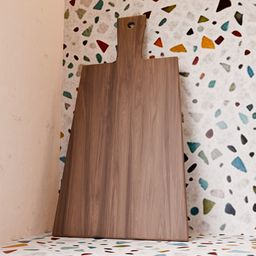
Label: tools